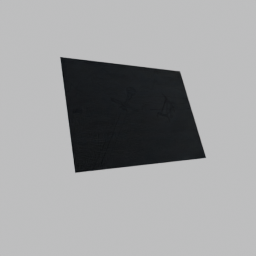
Label: decoration